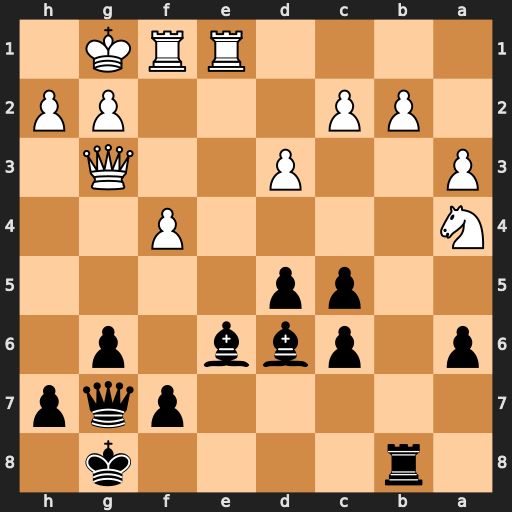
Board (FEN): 1r4k1/5pqp/p1pbb1p1/2pp4/N4P2/P2P2Q1/1PP3PP/4RRK1
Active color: b
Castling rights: -
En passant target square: -
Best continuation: Qd4+ Kh1 Qxa4